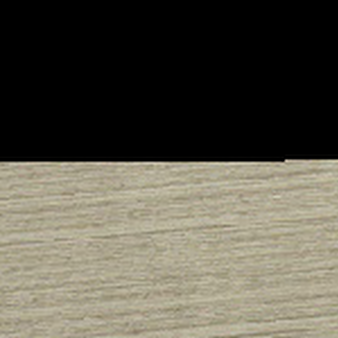
Label: other